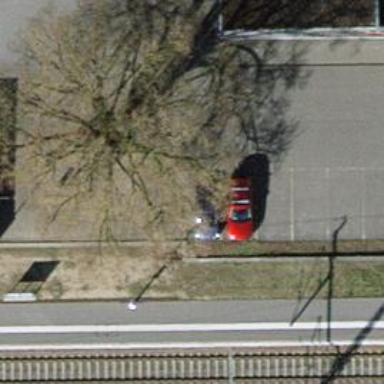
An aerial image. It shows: Tree next to bench.